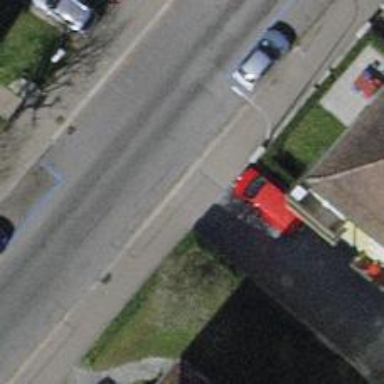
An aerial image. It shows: Driveway with pebblestone surface.